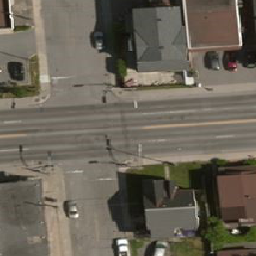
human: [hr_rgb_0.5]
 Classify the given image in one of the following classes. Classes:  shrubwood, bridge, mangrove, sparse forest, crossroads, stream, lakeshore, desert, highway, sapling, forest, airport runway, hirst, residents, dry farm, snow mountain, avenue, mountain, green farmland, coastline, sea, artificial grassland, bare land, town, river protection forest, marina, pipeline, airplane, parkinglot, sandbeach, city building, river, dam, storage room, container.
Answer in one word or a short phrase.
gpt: crossroads